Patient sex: F
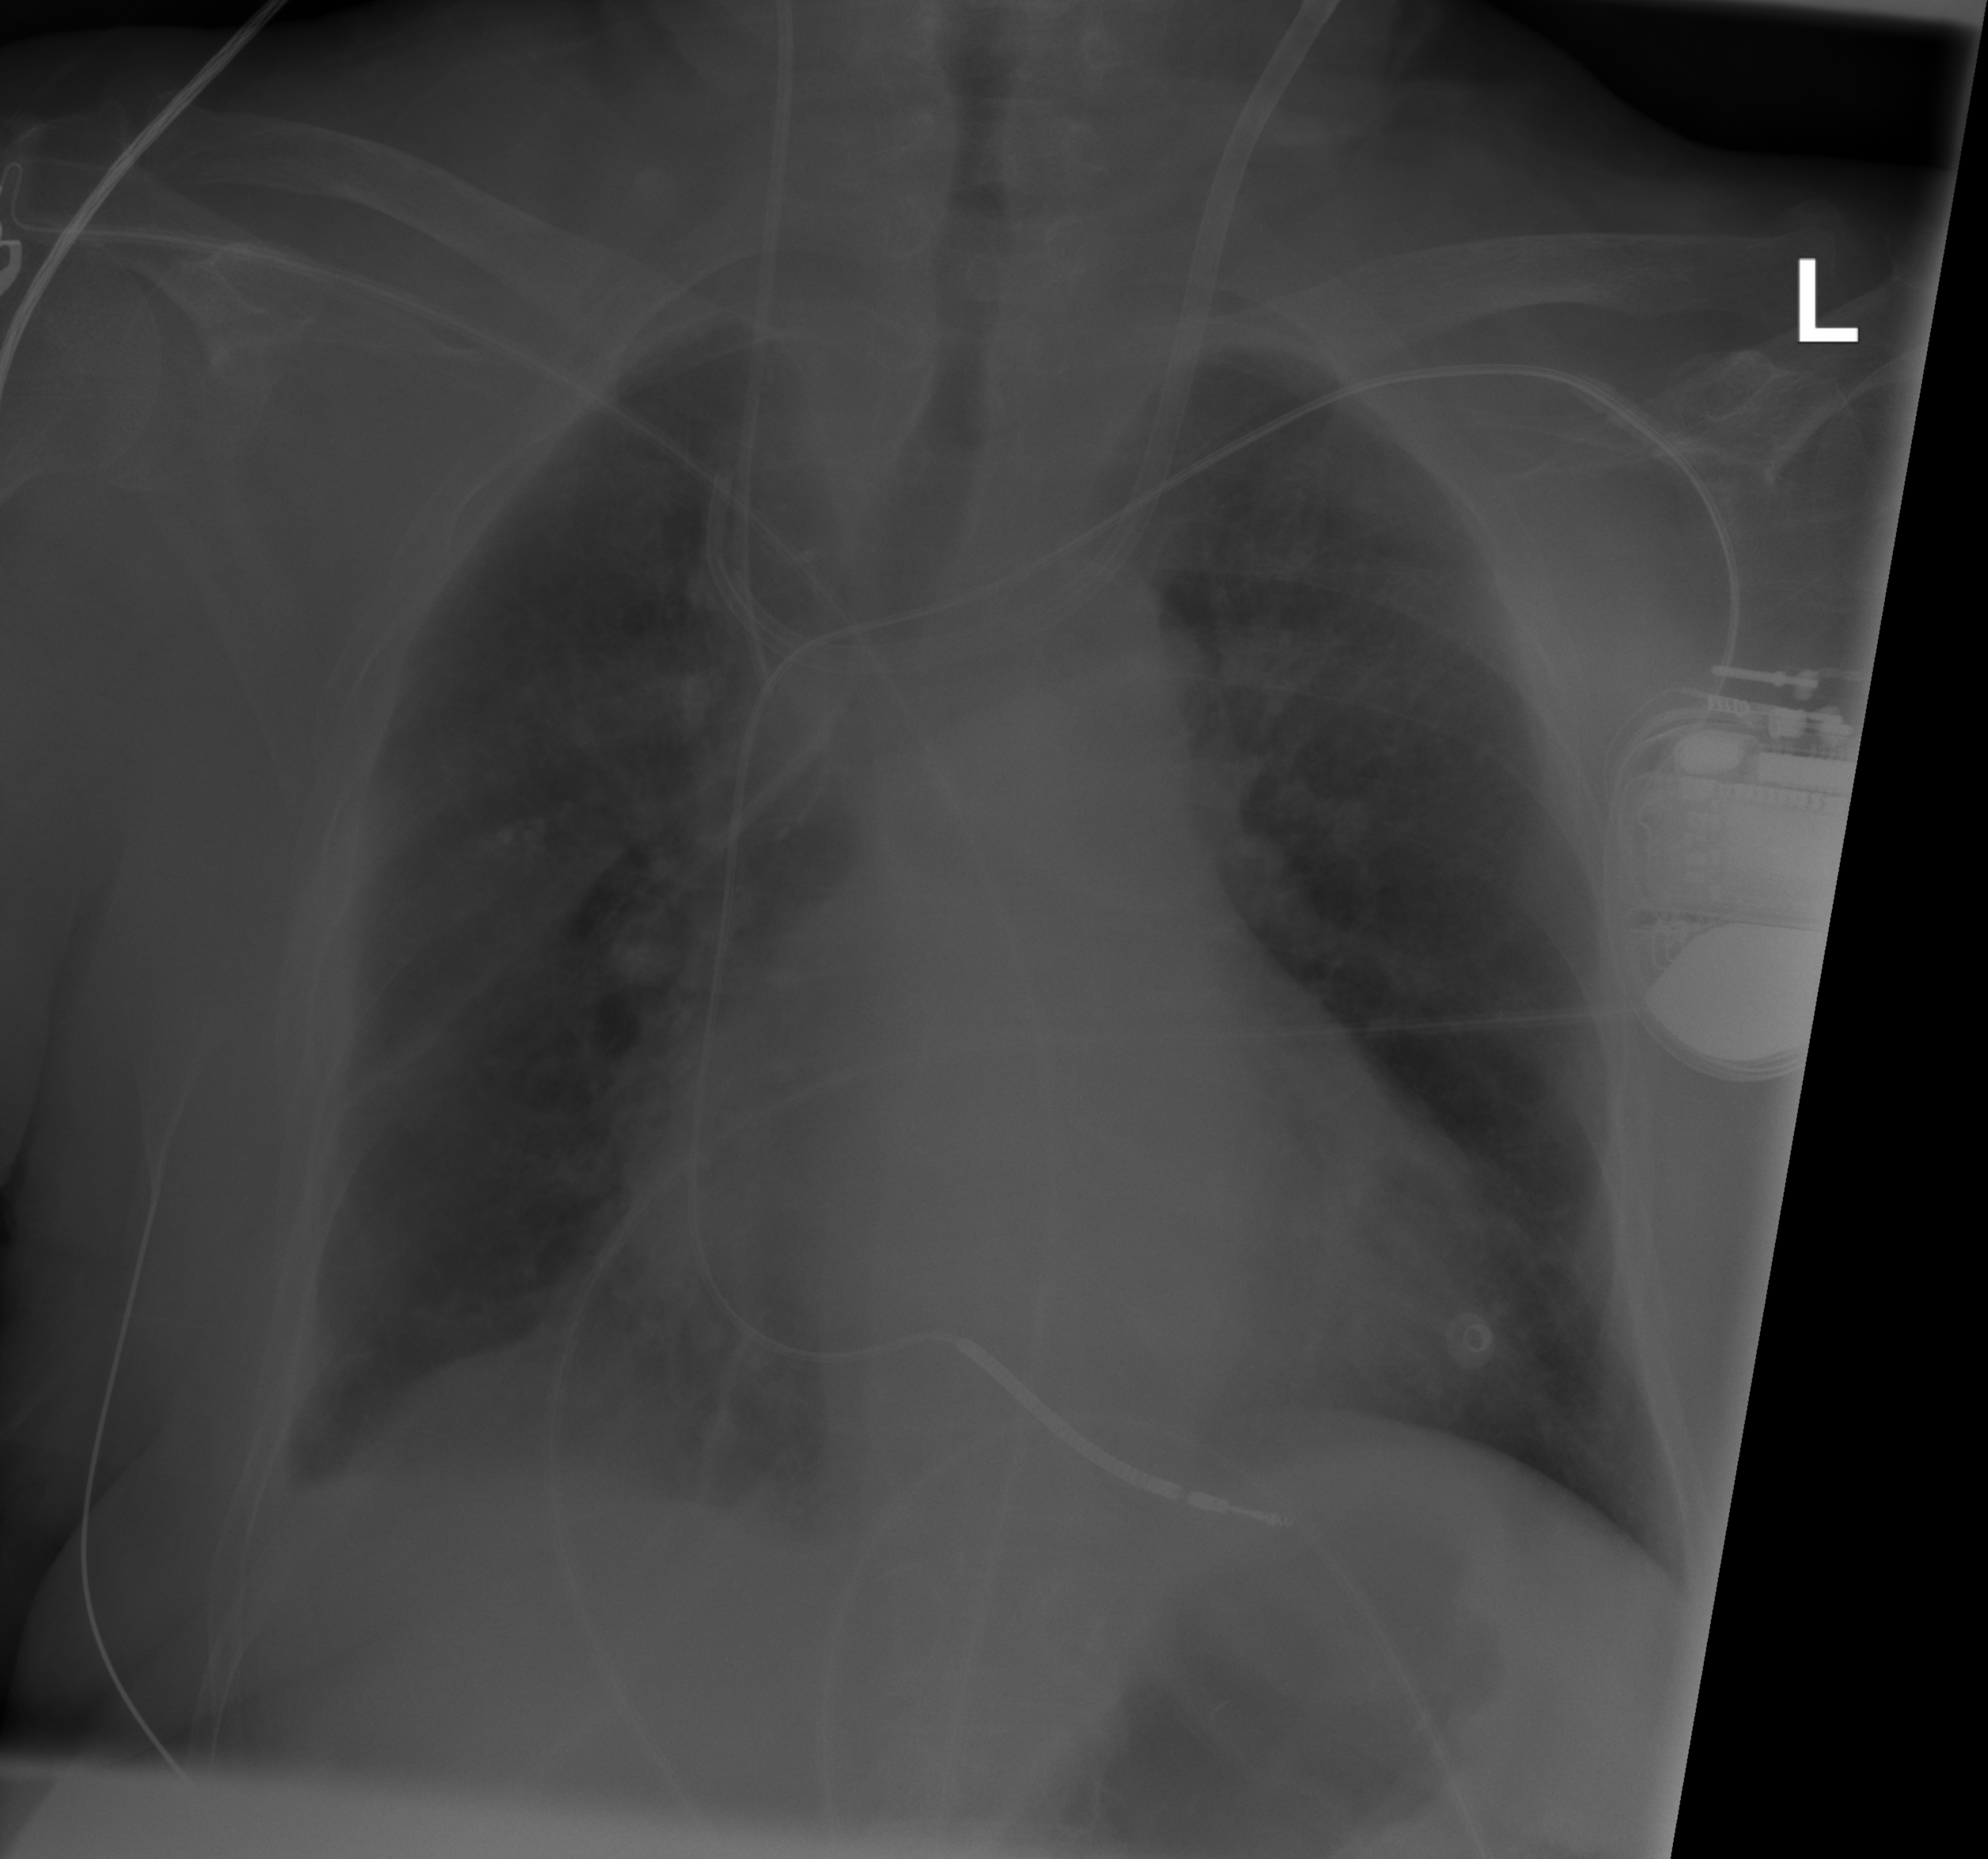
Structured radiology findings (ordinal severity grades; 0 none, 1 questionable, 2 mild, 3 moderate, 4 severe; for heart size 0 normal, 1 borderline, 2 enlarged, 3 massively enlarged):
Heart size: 2
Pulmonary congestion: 2
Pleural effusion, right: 2
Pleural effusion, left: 0
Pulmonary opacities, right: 0
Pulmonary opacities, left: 0
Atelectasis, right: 2
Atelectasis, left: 2